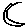
Label: moon